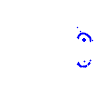
Particle: proton